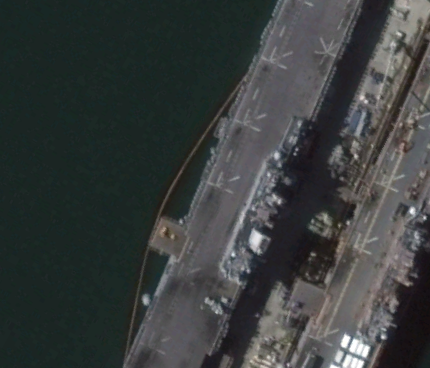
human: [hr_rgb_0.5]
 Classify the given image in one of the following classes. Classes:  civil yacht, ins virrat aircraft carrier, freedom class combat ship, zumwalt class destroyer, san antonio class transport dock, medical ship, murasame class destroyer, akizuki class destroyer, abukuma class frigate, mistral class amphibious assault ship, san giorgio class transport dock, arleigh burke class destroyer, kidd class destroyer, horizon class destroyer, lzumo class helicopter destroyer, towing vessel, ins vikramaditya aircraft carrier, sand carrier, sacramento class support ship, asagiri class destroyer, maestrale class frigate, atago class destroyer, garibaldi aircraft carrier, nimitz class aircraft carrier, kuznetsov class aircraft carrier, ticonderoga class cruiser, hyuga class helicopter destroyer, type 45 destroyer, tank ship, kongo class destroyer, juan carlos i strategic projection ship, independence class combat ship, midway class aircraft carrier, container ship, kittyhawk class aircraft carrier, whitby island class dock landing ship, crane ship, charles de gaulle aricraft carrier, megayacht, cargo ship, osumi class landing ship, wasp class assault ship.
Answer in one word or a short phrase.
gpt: Wasp class assault ship